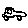
Label: car